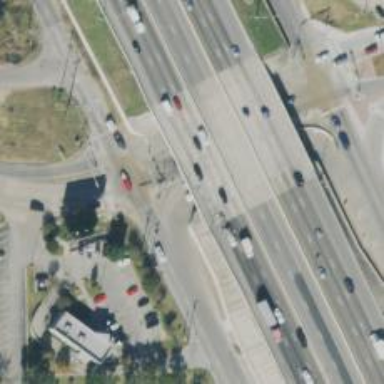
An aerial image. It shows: Secondary link road.